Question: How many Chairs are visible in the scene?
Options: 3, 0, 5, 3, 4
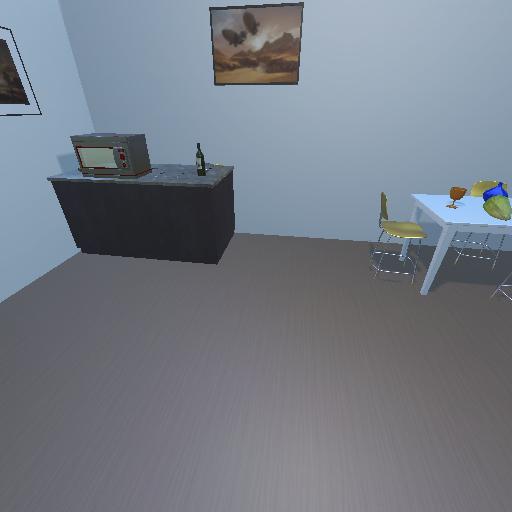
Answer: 3